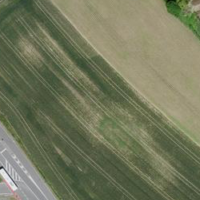
EUNIS habitat code: 57
Species observed at this site:
Chorthippus biguttulus